Question: My question is related to showing the logo image at the top of the webpage. Something that you can see if you can go to youtube or even stackoverflow.

Is this some kind of image that we upload. And can we check for this using Selenium? Something we do if we want to check if an image is shown on a webpage?
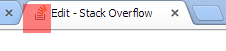
Answer: You are talking about <URL>
and you will find an answer here:
<URL>